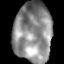
Tissue: lung
Cell type: Others
Senescence score: 0.2107
Nuclear area (px): 2235
Mean DAPI intensity: 140.233